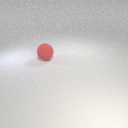
large red rubber sphere